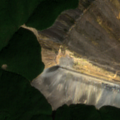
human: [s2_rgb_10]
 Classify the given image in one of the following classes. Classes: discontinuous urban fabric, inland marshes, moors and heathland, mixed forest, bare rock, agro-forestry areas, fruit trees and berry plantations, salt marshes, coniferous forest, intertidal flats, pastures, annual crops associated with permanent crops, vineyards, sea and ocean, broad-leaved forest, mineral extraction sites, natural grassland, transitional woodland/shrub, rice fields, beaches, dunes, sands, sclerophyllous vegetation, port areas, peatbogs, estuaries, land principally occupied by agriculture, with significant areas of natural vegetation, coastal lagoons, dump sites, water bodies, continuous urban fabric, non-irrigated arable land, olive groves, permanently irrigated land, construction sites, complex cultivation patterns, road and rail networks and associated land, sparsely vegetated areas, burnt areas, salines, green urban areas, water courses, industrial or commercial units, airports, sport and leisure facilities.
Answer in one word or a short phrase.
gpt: mineral extraction sites, broad-leaved forest